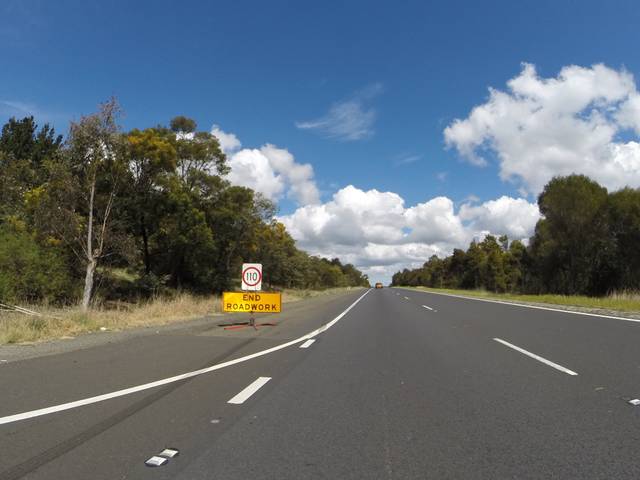
Region: Australia
Coordinates: -34.525, 150.292